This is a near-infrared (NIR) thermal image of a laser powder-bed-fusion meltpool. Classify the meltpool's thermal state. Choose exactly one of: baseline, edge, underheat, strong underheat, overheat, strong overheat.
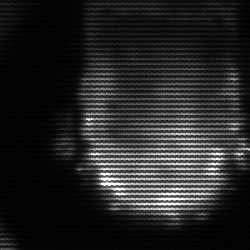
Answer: baseline